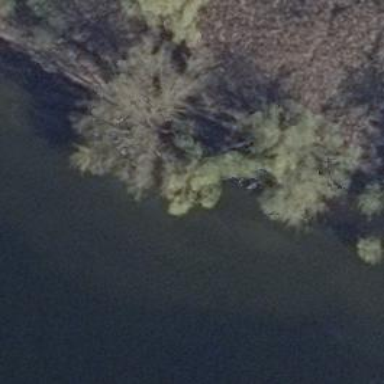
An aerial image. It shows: Single tag "natural: tree."